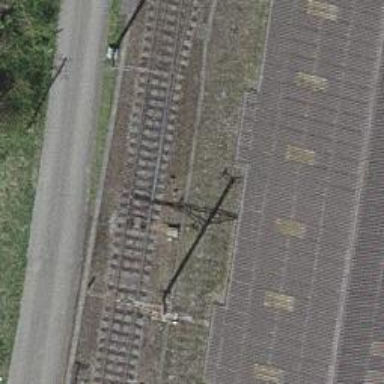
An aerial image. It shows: Railway switch.